【题型】证明题　【知识点】解析几何　【难度】medium
已知双曲线 \(C: \frac{x^2}{a^2} - \frac{y^2}{b^2} = 1\ (a > 0,b > 0)\) 的离心率为 \(\sqrt{3}\)，且过点 \((\sqrt{3},2)\)。

(1) 求双曲线 \(C\) 的方程；

(2) 过左焦点 \(F\) 且倾斜角为 \(60^\circ\) 的直线交双曲线于 \(A\)，\(B\) 两点，求线段 \(|AB|\) 长；

(3) 若 \(P\)，\(Q\) 是双曲线上 \(C\) 的两点，\(M\) 是 \(C\) 的右顶点，且直线 \(MP\) 与 \(MQ\) 的斜率之积为 \(-\frac{2}{3}\)，证明：直线 \(PQ\) 恒过定点，并求出该定点的坐标。

\vspace{1em}
【答案】(1) \(x^2 - \frac{y^2}{2} = 1\)；(2) \(16\)；(3) 证明见解析；\((-2,0)\)

【分析】(1) 由离心率，点在双曲线上代入以及双曲线的性质列方程组解出即可；

(2) 由点斜式得到直线方程，再与曲线联立，得到韦达定理，然后再由弦长公式求出即可；

(3) 分斜率存在与不存在两种情况，当斜率存在时，设直线方程 \(y = mx + n\)，直曲联立表示韦达定理，利用斜率的定义表示出斜率，再结合合定理和题意化简得到 \(2m = n\)，然后代入直线方程求出定点坐标；当斜率不存在时，设直线方程为 \(x = p\)，直曲联立求出 \(P\)，\(Q\) 的坐标，由斜率关系再化简即可；

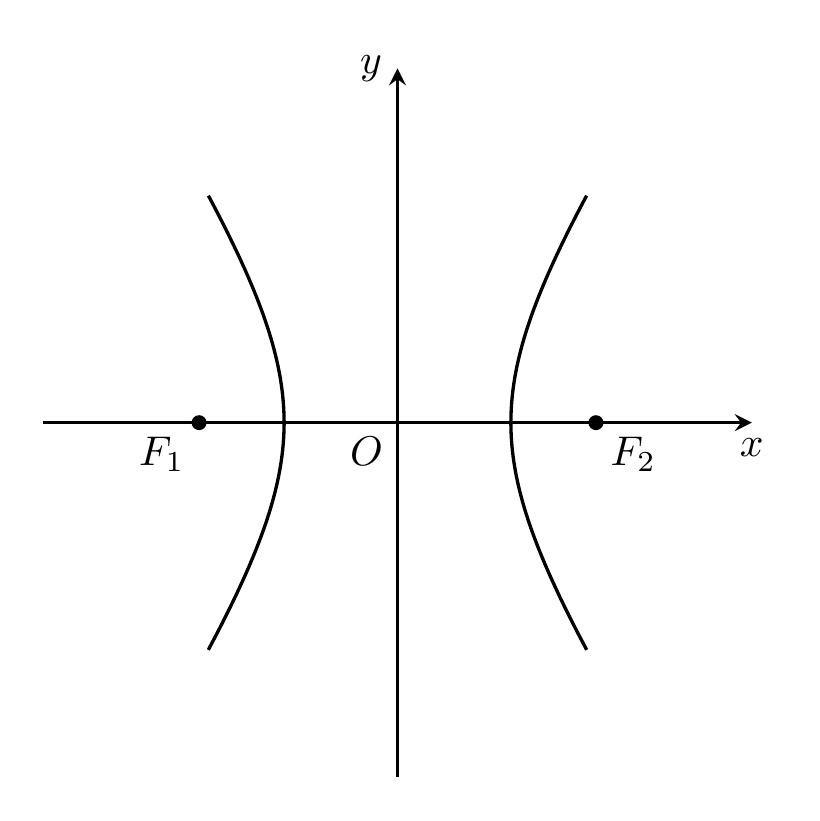
【解答】
【详解】(1) 由题意可得
\[
\begin{cases}
\frac{c}{a} = \sqrt{3} \\
\frac{3}{a^2} - \frac{4}{b^2} = 1 \\
a^2 + b^2 = c^2
\end{cases}
\]
解得 \(a^2 = 1\)，\(b^2 = 2\)，\(c^2 = 3\)，

所以双曲线 \(C\) 的方程为 \(x^2 - \frac{y^2}{2} = 1\)。

(2)

由 (1) 可得，\(F_1(-\sqrt{3},0)\)，所以直线方程为 \(y = \sqrt{3}(x + \sqrt{3})\)，
设 \(A(x_1,y_1)\)，\(B(x_2,y_2)\)，

联立
\[
\begin{cases}
x^2 - \frac{y^2}{2} = 1 \\
y = \sqrt{3}(x + \sqrt{3})
\end{cases}
\]
消去 \(y\) 并整理可得 \(x^2 + 6\sqrt{3}x + 11 = 0\)，

\(\Delta = (6\sqrt{3})^2 - 44 = 64 > 0\)，
\(x_1 + x_2 = -6\sqrt{3}\)，\(x_1x_2 = 11\)，

所以
\[
|AB| = \sqrt{1 + k^2} \sqrt{(x_1 + x_2)^2 - 4x_1x_2} = \sqrt{1 + 3} \sqrt{(6\sqrt{3})^2 - 44} = 16.
\]

(3)

当直线 \(PQ\) 的斜率存在时，设其方程为 \(y = mx + n\)，且设 \(P(x_3,y_3)\)，\(Q(x_4,y_4)\)，

联立可得
\[
\begin{cases}
x^2 - \frac{y^2}{2} = 1 \\
y = mx + n
\end{cases}
\]
消去 \(y\) 并整理可得 \((2 - m^2)x^2 - 2mnx - n^2 - 2 = 0\)，

\(\Delta = (2mn)^2 - 4(2 - m^2)(-n^2 - 2) > 0\)，
\(x_3 + x_4 = \frac{2mn}{2 - m^2}\)，\(x_3x_4 = \frac{-n^2 - 2}{2 - m^2}\)。

又 \(M(1,0)\)，所以 \(k_{MP} = \frac{y_3}{x_3 - 1}\)，\(k_{MQ} = \frac{y_4}{x_4 - 1}\)，

所以 \(k_{MP} \cdot k_{MQ} = \frac{y_3}{x_3 - 1} \cdot \frac{y_4}{x_4 - 1} = -\frac{2}{3}\)，整理可得 \(3y_3y_4 = -2(x_3 - 1)(x_4 - 1)\)，

又 \(y_3 = mx_3 + n\)，\(y_4 = mx_4 + n\) 代入到上式可得 \(3(mx_3 + n)(mx_4 + n) = -2(x_3 - 1)(x_4 - 1)\)，

整理可得 \((3m^2 + 2)x_3x_4 + (3mn - 2)(x_3 + x_4) + 3n^2 + 2 = 0\)，

代入韦达定理可得
\[
(3m^2 + 2)\frac{-n^2 - 2}{2 - m^2} + (3mn - 2)\frac{2mn}{2 - m^2} + 3n^2 + 2 = 0,
\]
化简并整理可得 \(8m^2 - 4n^2 + 4mn = 0\)，即 \((2m - n)(m + n) = 0\)，

解得 \(m = -n\) 或 \(2m = n\)，

当 \(m = -n\) 时，直线 \(PQ\) 的方程为 \(y = m(x - 1)\)，此时过点 \(M\)，不符合题意舍去；

当 \(2m = n\) 时，直线 \(PQ\) 的方程为 \(y = m(x + 2)\)，此时过定点 \((-2,0)\)；

当直线的斜率不存在时，设直线方程为 \(x = p\)，

由
\[
\begin{cases}
x^2 - \frac{y^2}{2} = 1 \\
x = p
\end{cases}
\]
解得 \(P(p,\sqrt{2p^2 - 2})\)，\(Q(p,-\sqrt{2p^2 - 2})\)，

所以 \(k_{MP} = \frac{\sqrt{2p^2 - 2}}{p - 1}\)，\(k_{MQ} = \frac{-\sqrt{2p^2 - 2}}{p - 1}\)，

\[
k_{MP} \cdot k_{MQ} = \frac{\sqrt{2p^2 - 2}}{p - 1} \cdot \frac{-\sqrt{2p^2 - 2}}{p - 1} = \frac{-2p^2 + 2}{(p - 1)^2} = -\frac{2}{3},
\]
解得 \(p = -2\)，

此时定点 \((-2,0)\) 在直线 \(x = -2\) 上，

综上，直线 \(PQ\) 恒过定点 \((-2,0)\)。

【点睛】关键点点睛：本题第三问的关键在于分斜率存在与否讨论，存在时设出直线方程，结合韦达定理化简得到 \(m,n\) 的关系，确定直线的定点。

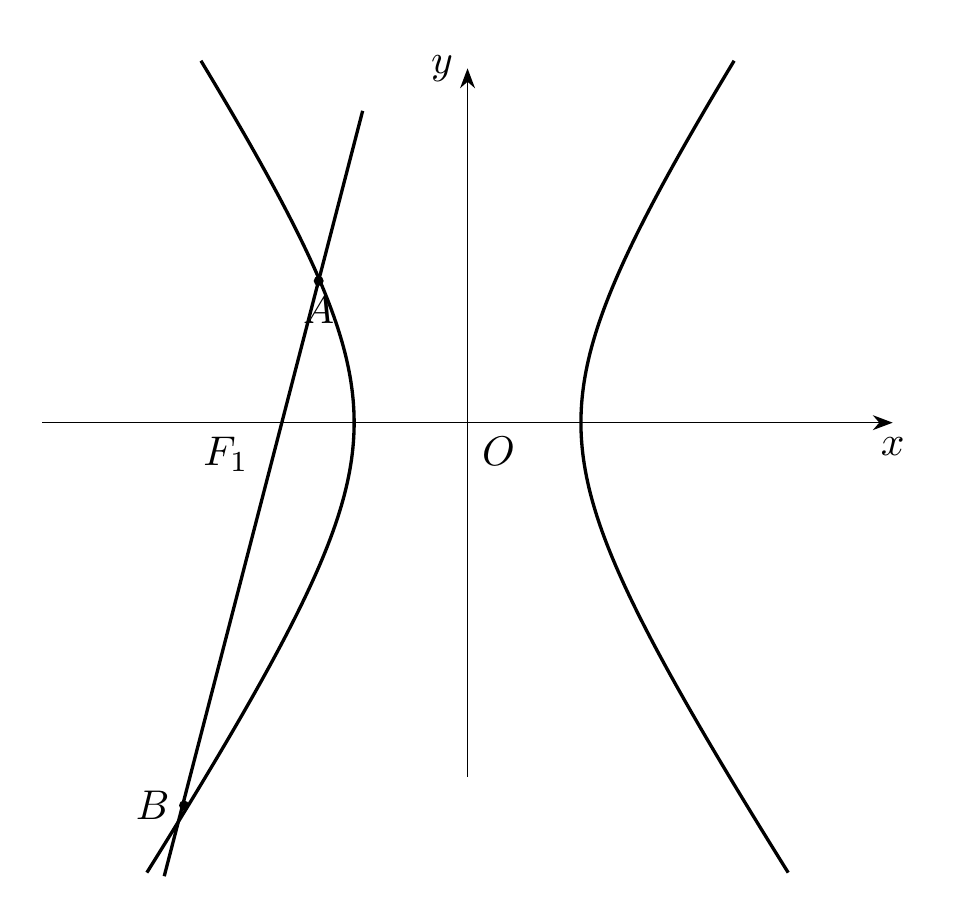
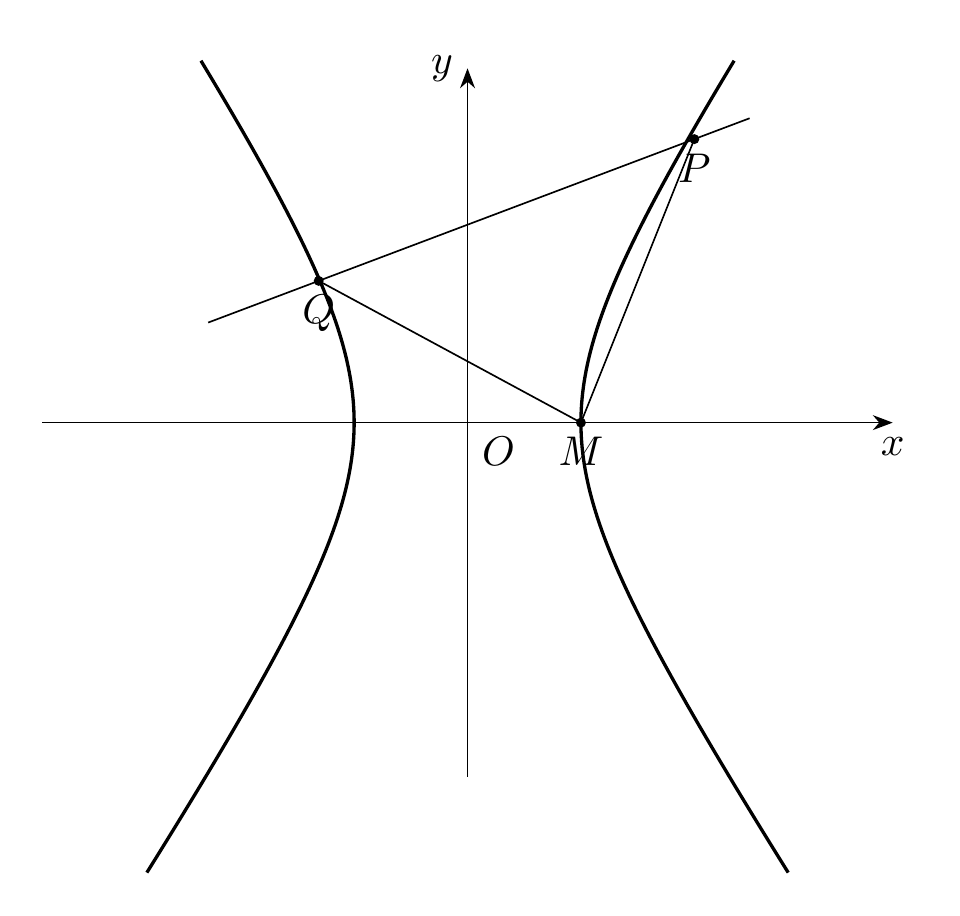